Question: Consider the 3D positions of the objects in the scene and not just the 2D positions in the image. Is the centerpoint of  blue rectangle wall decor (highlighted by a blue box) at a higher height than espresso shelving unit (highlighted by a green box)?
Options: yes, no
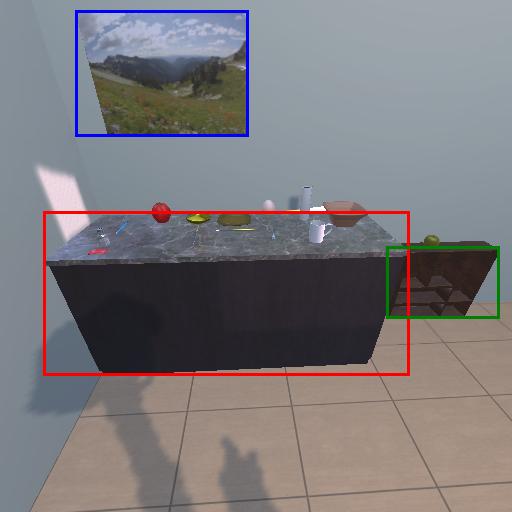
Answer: yes